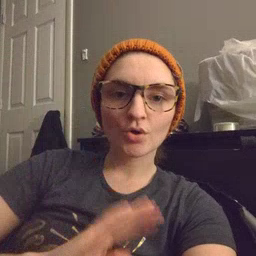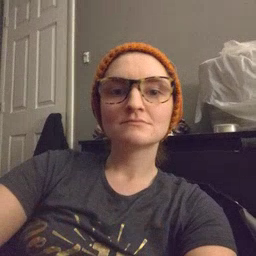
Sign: brown